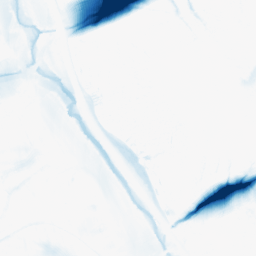
Category: morphological
Decomposition family: morphological_ellipse
Decomposition parameters: operation: closing
width: 50
height: 20
Upsampling method: quadratic
Upsampling parameters: scale: 4
Upsampling scale: 4